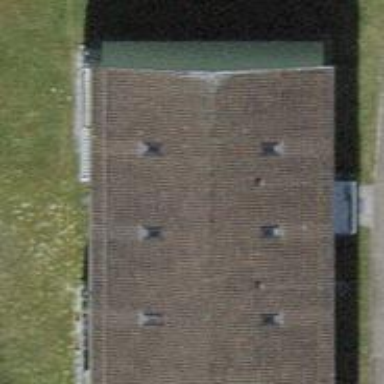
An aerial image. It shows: Gabled roof tile apartment building.